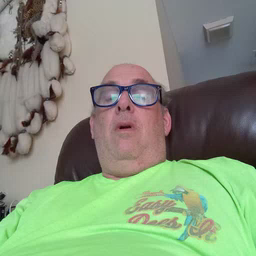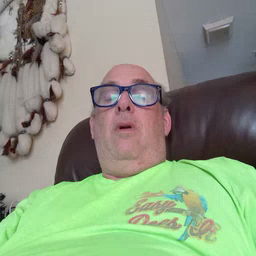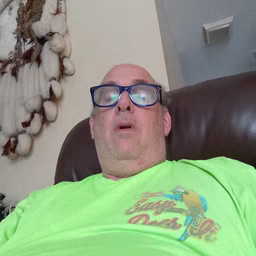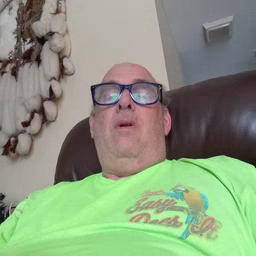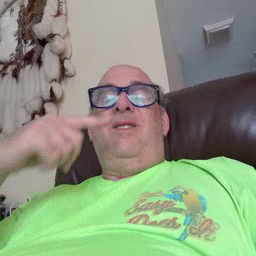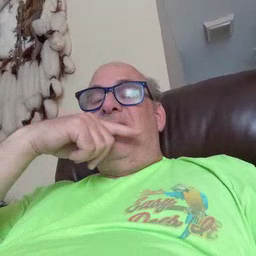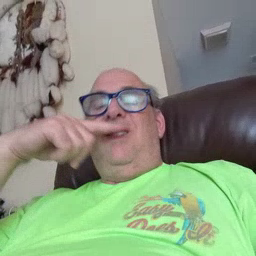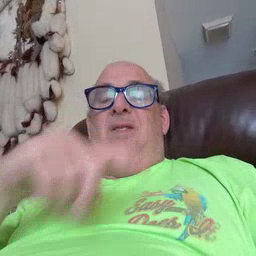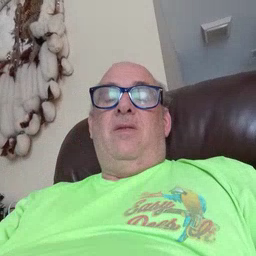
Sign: toothbrush